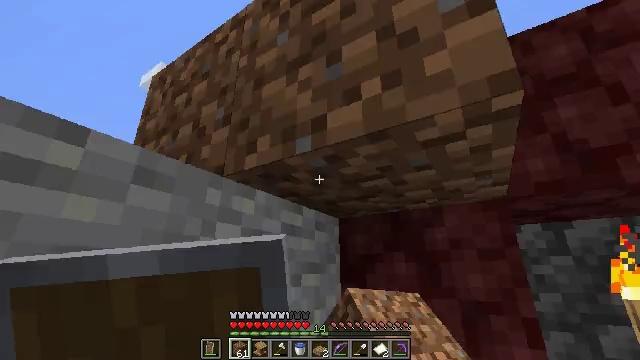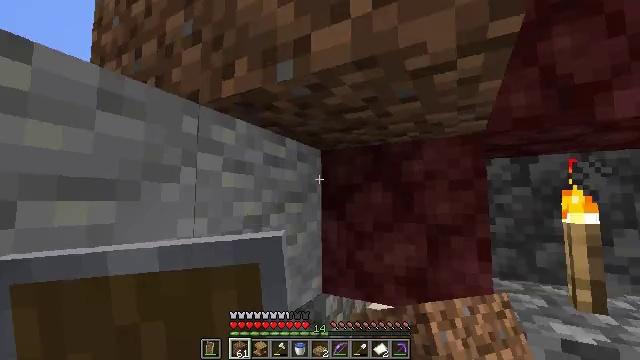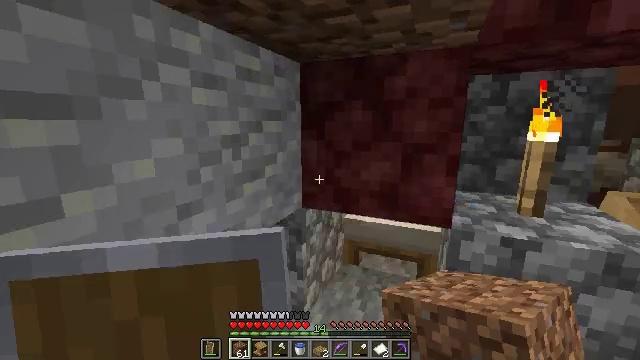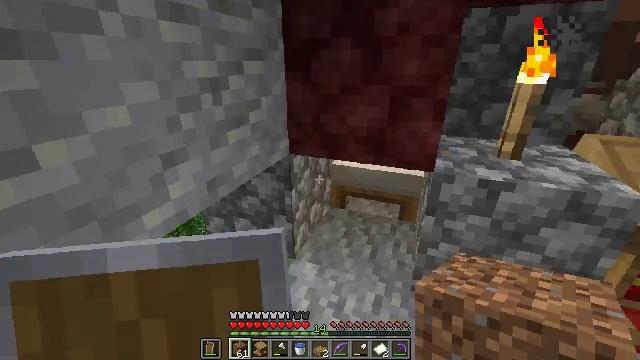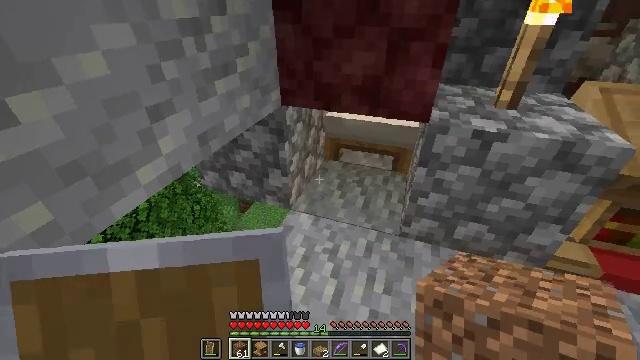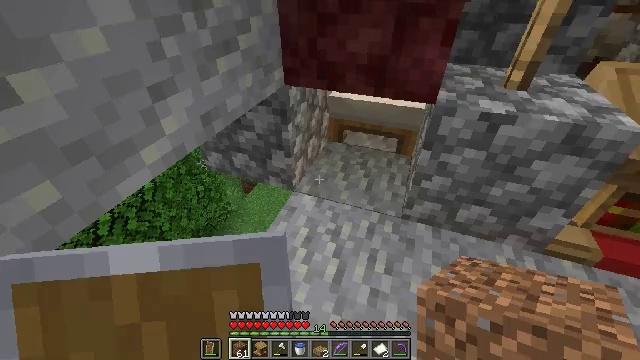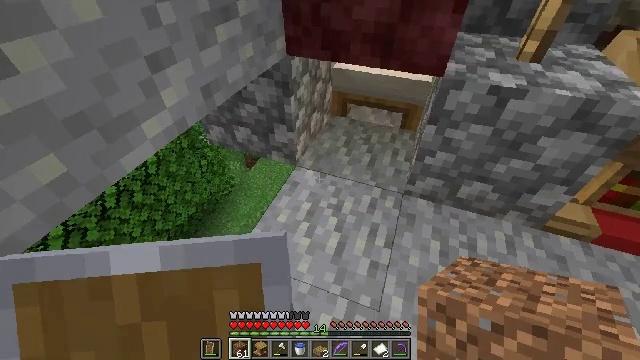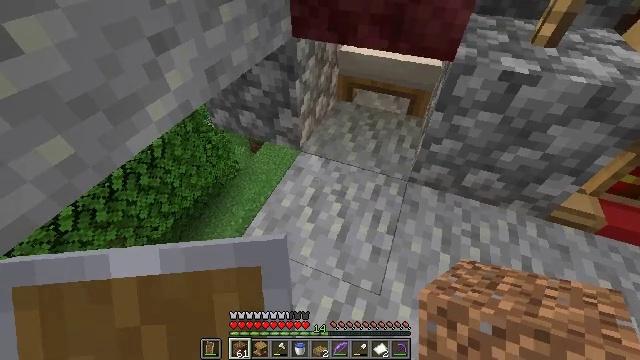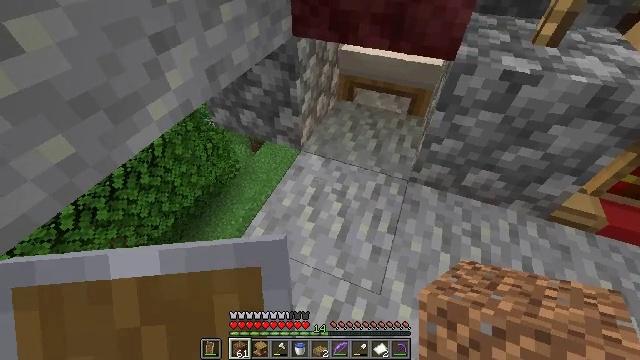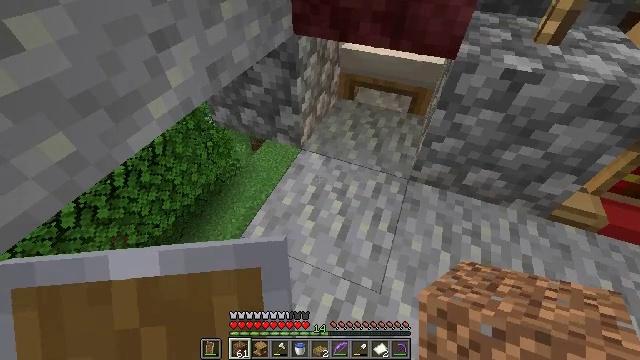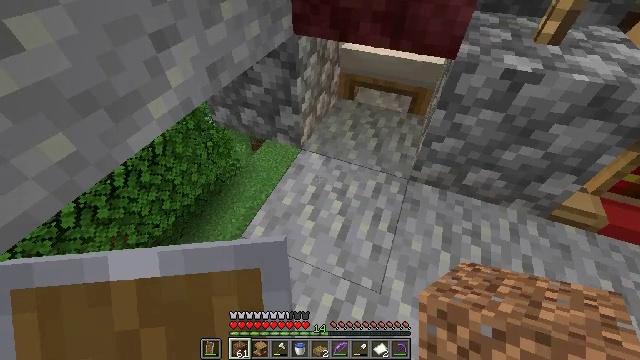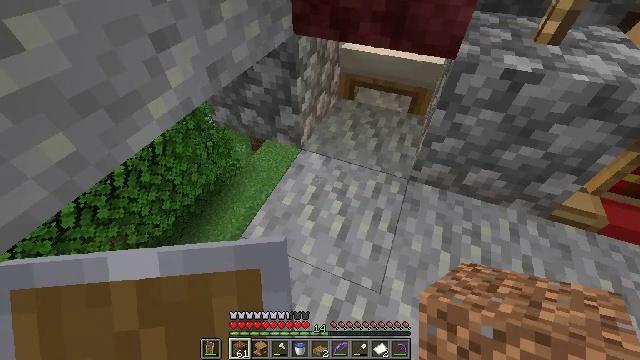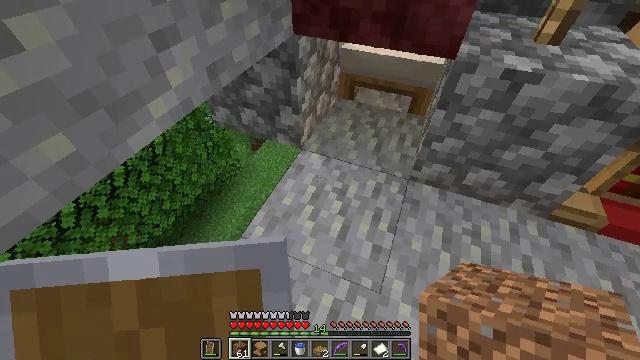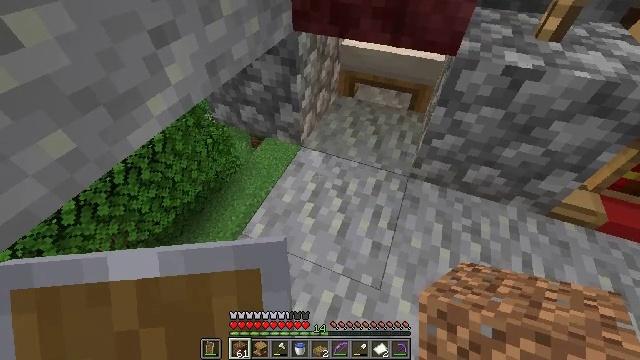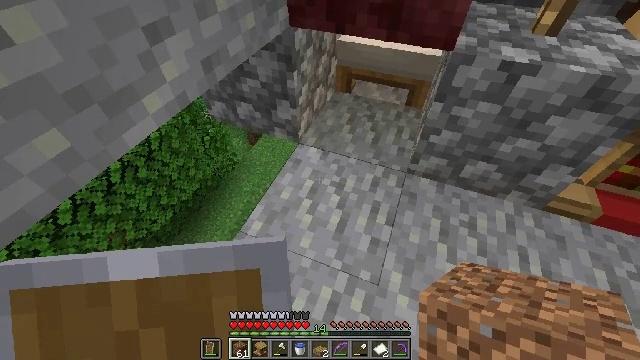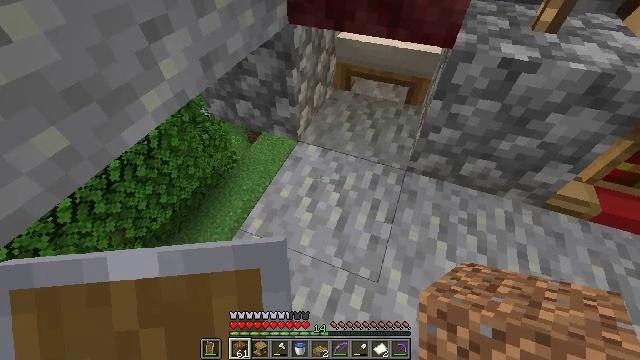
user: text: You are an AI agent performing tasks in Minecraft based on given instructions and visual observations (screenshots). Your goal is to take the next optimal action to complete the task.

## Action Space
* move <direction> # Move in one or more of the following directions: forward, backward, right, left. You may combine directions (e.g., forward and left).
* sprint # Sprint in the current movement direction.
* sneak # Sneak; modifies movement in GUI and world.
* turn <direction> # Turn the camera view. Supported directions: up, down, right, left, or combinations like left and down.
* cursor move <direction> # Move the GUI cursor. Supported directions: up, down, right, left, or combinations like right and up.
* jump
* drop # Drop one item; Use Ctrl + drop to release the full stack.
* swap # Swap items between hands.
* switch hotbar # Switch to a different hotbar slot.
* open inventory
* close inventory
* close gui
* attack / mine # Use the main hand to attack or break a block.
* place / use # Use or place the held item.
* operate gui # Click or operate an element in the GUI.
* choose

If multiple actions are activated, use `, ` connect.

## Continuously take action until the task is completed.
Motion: motion action
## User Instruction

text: Attack the andesite slab to remove it.
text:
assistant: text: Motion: turn right and down
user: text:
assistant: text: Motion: turn right and down
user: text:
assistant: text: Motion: turn right and down
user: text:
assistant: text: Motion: turn right and down
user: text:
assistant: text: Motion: turn down
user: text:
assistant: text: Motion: turn down
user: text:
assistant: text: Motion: turn left and down
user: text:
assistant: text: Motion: no_op
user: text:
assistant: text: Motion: no_op
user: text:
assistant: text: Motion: no_op
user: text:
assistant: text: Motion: no_op
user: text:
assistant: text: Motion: no_op
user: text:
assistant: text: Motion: no_op
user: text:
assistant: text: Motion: no_op
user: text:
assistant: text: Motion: no_op
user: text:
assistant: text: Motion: no_op
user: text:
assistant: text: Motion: no_op
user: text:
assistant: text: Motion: no_op
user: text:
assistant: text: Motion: no_op
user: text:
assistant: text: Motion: no_op
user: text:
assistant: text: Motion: no_op
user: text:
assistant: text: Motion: no_op
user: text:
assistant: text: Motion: no_op
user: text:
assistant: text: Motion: no_op
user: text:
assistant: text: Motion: no_op
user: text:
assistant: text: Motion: no_op
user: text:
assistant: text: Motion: no_op
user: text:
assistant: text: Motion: no_op
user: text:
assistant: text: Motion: no_op
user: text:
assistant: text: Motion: no_op